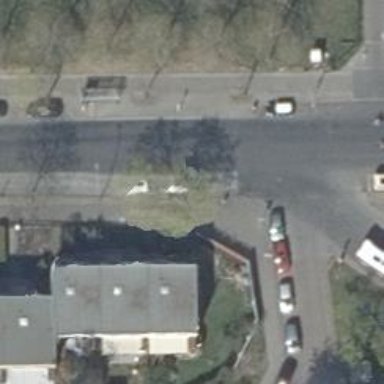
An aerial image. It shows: Public transport stop position.